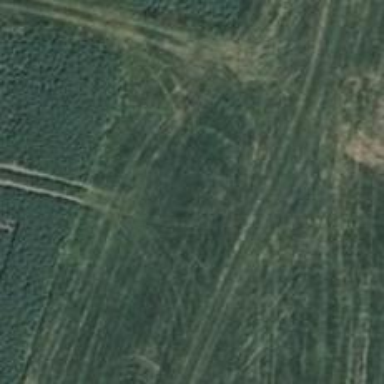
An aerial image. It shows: Path covered with grass.